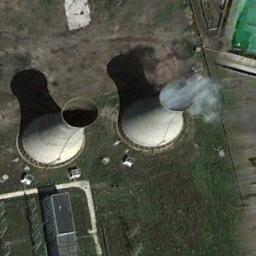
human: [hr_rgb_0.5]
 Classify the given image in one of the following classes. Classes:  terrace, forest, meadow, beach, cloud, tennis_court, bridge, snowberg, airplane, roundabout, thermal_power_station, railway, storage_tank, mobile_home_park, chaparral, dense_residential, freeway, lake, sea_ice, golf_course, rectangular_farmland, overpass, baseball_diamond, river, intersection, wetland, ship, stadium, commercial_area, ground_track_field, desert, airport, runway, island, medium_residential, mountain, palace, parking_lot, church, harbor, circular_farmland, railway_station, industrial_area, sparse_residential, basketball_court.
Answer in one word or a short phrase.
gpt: thermal_power_station